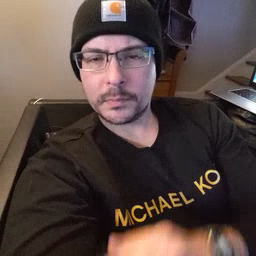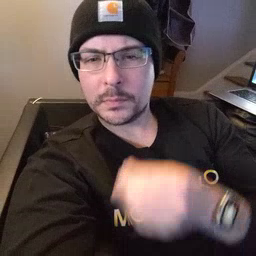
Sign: store